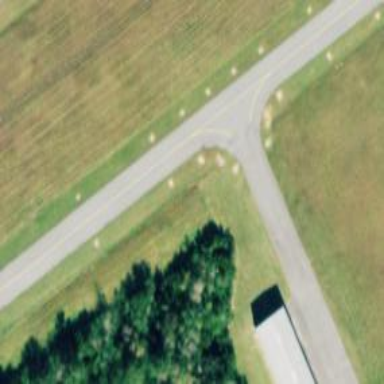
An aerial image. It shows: Asphalt taxiway in the airport.